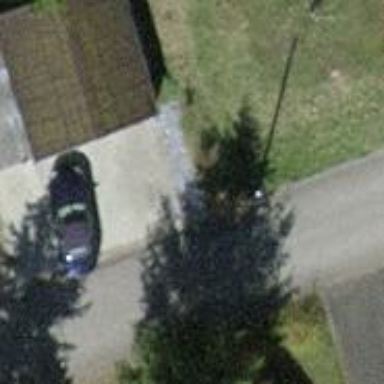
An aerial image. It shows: Garage building.